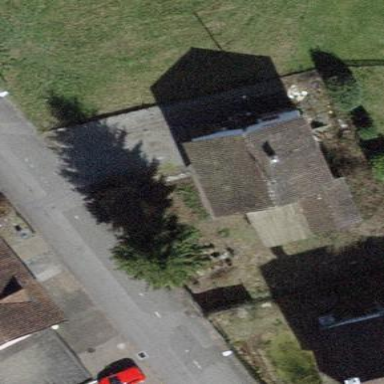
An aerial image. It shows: Building with tile roof.